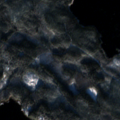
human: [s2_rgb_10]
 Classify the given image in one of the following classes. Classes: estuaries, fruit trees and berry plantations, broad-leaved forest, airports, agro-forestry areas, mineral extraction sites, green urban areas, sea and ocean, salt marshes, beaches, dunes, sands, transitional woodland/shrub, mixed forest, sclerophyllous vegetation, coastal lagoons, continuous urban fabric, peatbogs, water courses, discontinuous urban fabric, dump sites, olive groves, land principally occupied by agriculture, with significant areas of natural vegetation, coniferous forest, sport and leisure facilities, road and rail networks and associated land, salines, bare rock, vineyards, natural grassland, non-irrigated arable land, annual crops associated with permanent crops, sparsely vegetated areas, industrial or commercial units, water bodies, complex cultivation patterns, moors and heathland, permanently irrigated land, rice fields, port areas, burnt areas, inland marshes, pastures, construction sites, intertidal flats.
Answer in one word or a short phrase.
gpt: coniferous forest, mixed forest, water bodies